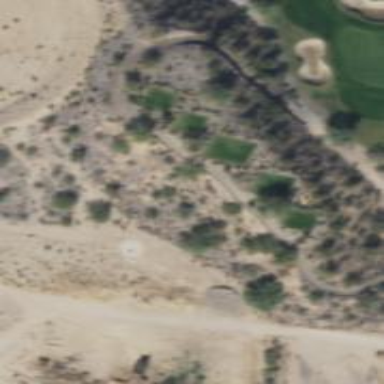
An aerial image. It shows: Path used for both walking and golf.